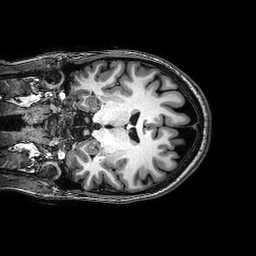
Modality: T1w
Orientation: coronal
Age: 25
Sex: female
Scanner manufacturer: philips
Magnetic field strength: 3 T
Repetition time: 0.008163 s
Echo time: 0.00374 s